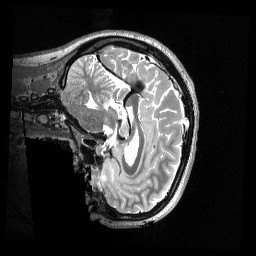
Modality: T2w
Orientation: sagittal
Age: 22
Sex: female
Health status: healthy
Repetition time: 3.2 s
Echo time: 0.563 s